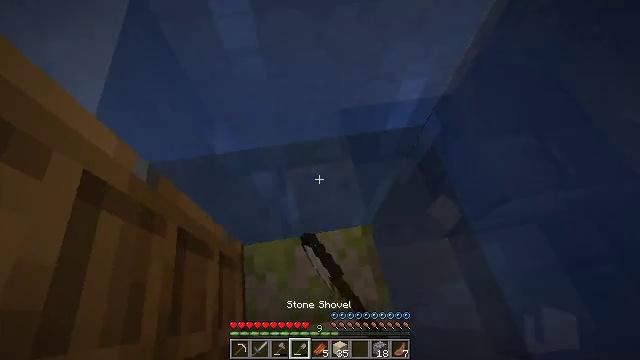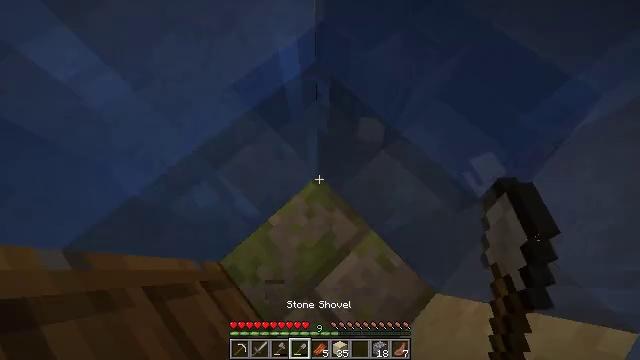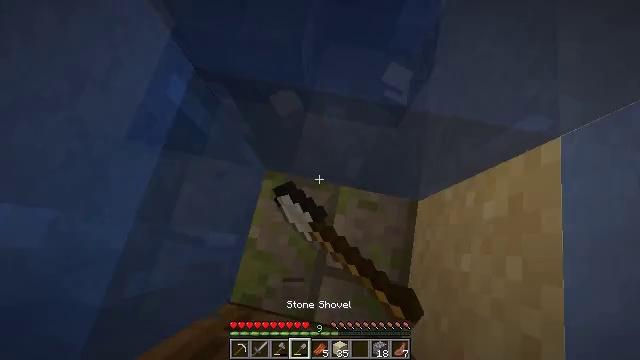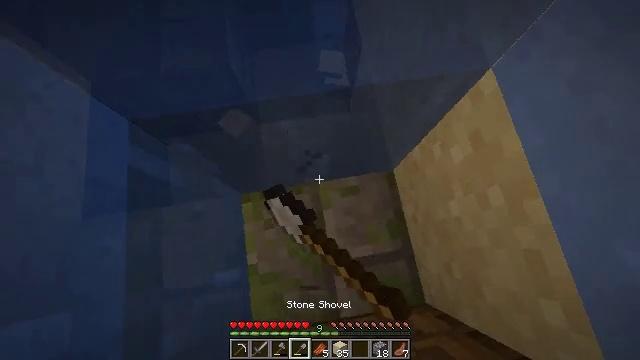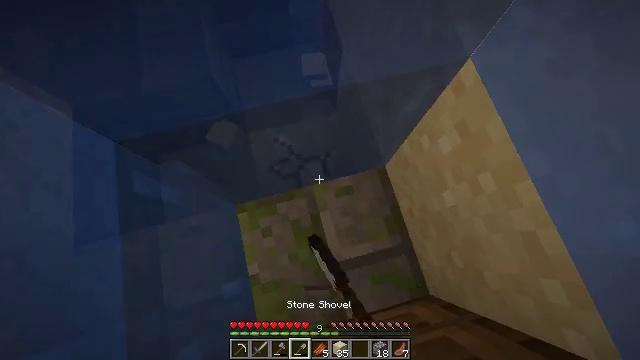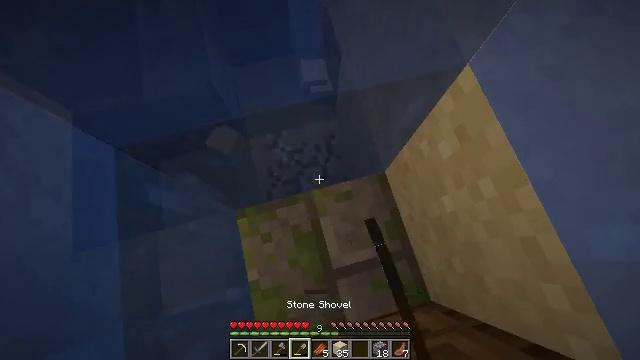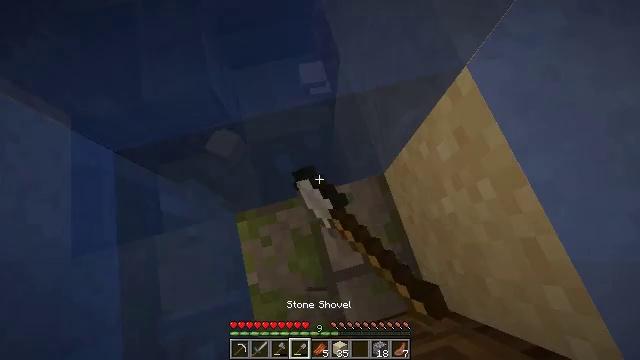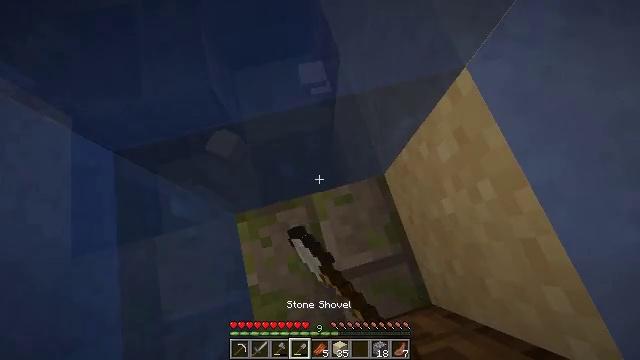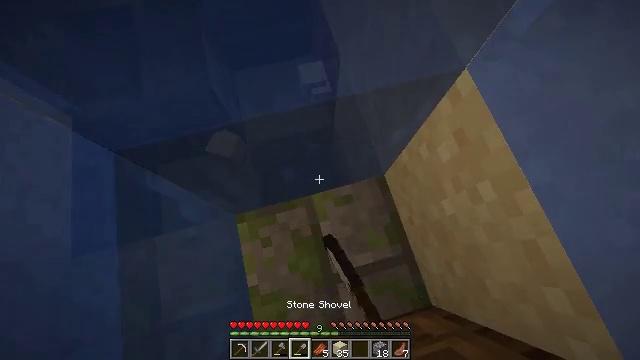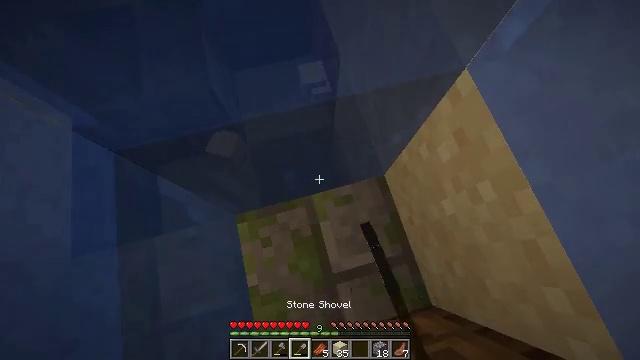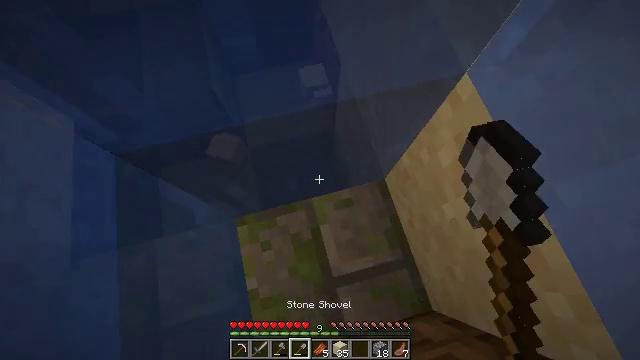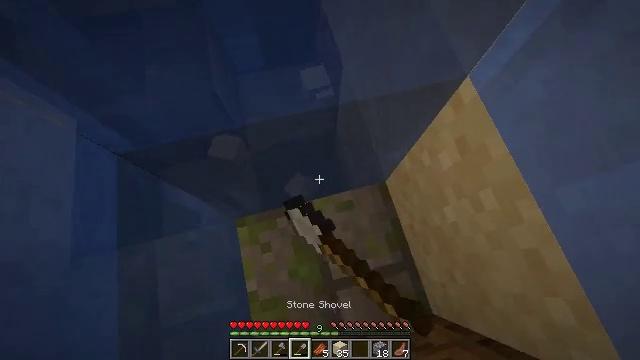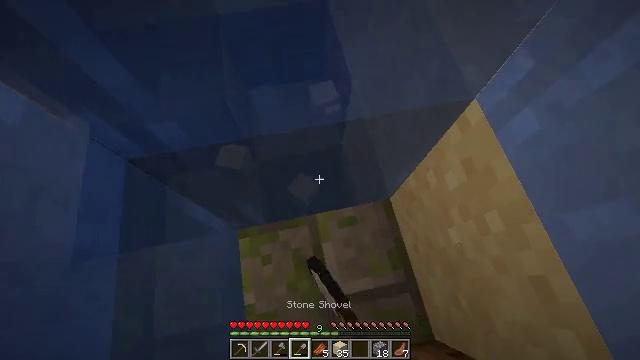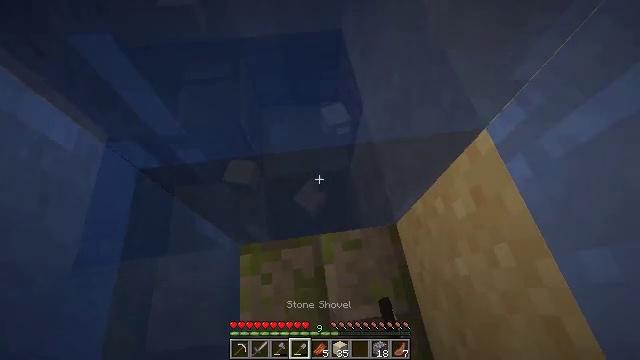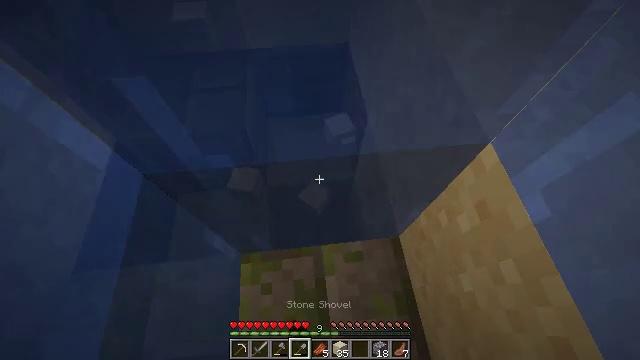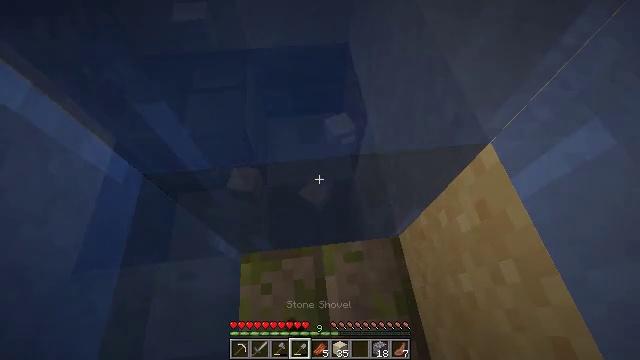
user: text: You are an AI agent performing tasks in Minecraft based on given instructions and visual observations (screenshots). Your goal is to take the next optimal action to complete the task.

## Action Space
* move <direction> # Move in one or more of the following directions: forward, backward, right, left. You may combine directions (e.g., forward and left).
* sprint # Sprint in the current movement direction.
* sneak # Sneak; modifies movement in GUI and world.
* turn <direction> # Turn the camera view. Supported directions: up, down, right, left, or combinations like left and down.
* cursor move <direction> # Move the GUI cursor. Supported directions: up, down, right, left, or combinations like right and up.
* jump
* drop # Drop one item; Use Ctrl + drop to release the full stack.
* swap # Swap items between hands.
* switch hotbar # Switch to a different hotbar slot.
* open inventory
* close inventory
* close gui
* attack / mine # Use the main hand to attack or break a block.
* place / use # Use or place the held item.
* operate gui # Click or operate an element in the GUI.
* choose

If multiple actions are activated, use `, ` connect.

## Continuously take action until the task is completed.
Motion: motion action
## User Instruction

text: Collect sand to make glass.
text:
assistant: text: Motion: turn right and down, attack / mine
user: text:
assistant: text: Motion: turn right and down, attack / mine
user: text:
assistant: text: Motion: turn right, attack / mine
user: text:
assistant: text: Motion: turn right, attack / mine
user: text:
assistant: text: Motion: turn up, attack / mine
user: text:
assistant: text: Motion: attack / mine
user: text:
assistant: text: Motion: attack / mine
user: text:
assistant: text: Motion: attack / mine
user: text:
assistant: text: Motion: attack / mine
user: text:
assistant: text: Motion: attack / mine
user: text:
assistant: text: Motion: attack / mine
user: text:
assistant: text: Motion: turn left and up, attack / mine
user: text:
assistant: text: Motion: turn left and up, attack / mine
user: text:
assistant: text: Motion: turn left and up, attack / mine
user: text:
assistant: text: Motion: attack / mine
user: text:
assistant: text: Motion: attack / mine
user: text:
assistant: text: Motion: attack / mine
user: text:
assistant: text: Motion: attack / mine
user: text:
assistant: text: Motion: attack / mine
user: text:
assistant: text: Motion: attack / mine
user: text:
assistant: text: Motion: attack / mine
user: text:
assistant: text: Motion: attack / mine
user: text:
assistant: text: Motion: attack / mine
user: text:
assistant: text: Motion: attack / mine
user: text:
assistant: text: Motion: turn left and down, attack / mine
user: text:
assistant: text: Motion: turn left, attack / mine
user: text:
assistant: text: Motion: turn left and down, attack / mine
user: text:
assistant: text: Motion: attack / mine
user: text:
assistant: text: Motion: attack / mine
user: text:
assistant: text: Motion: attack / mine